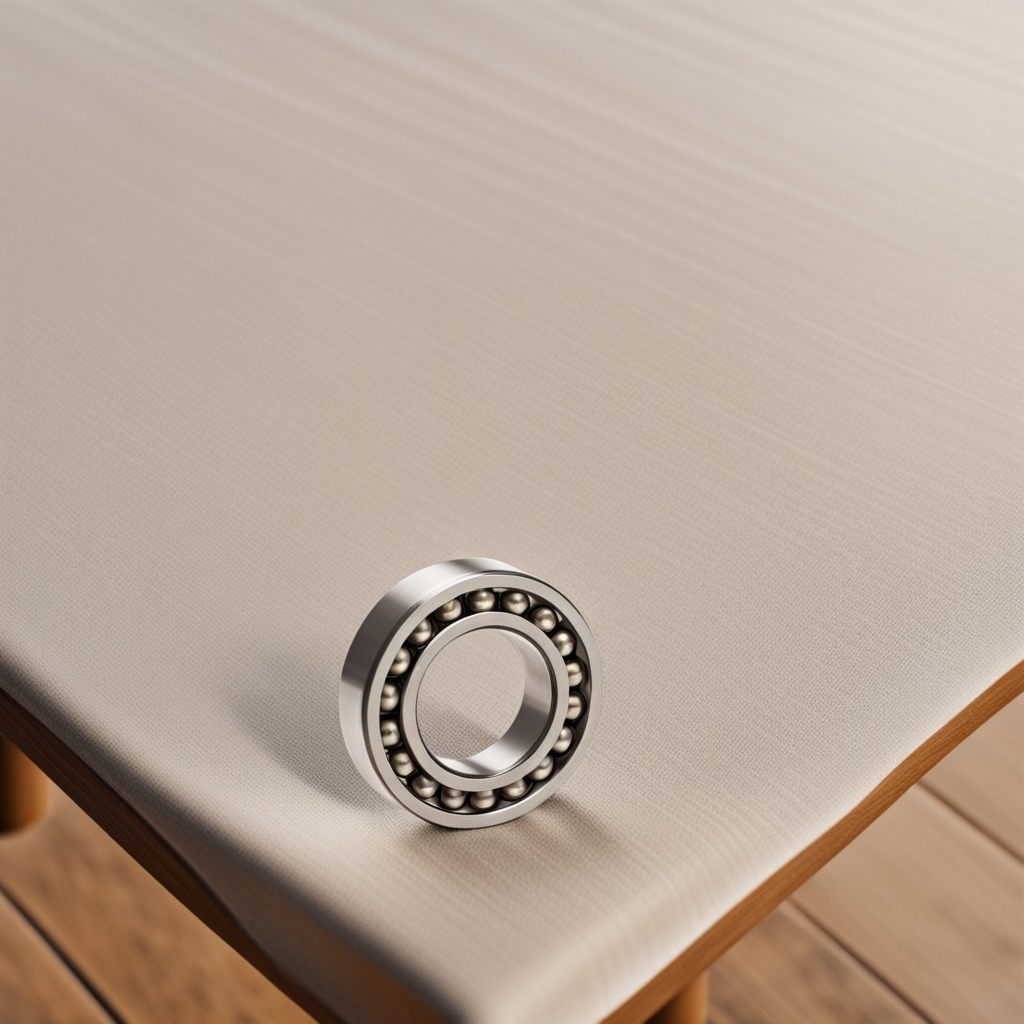
A metal ball bearing is lying on the wooden table.